Question: I use dual monitor for work and I prefer to have the editor on my main screen while the rest of eclipse in my laptop monitor.
However, when I open a new file, that is. I open a file with Cmd-Shift-R, files are opened in my laptop monitor as opposed to the editor that I dragged to my main screen.
I find this mildly annoying. Any ideas?

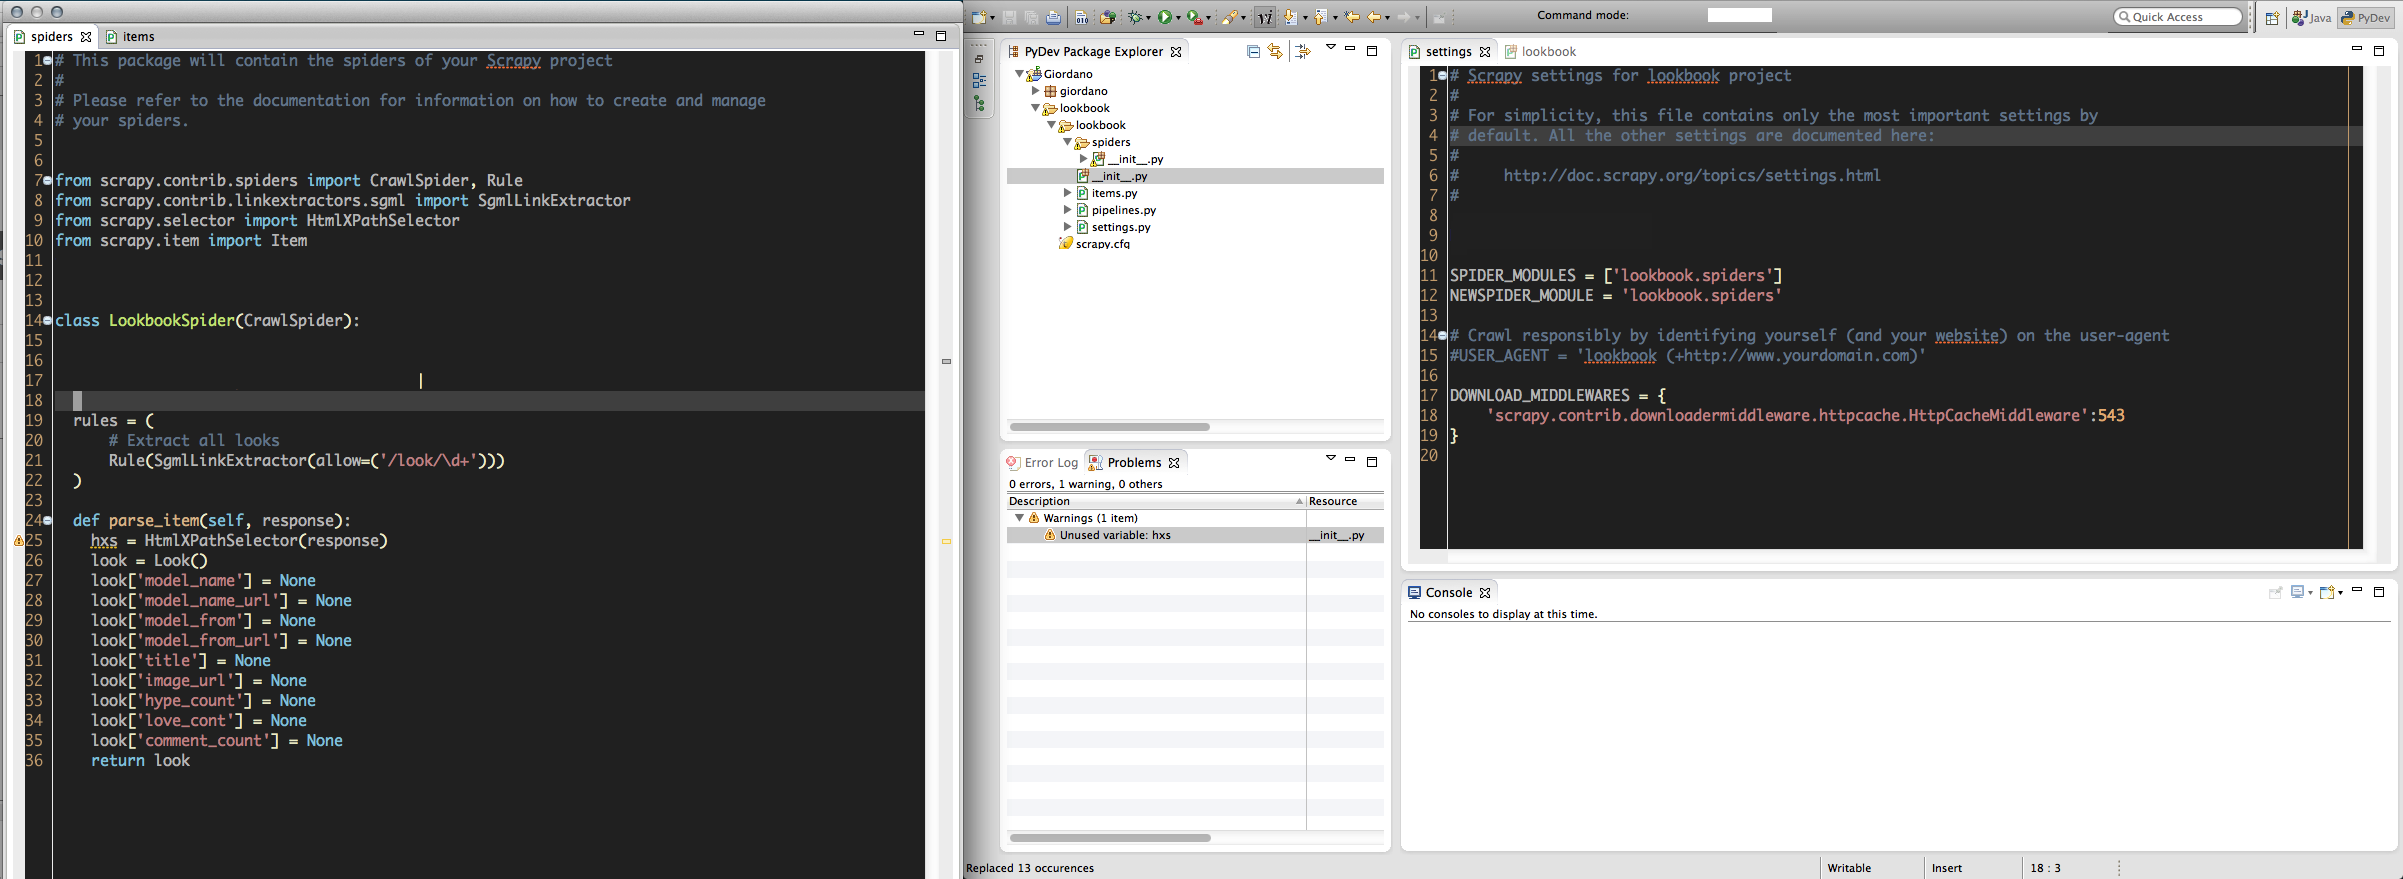
Answer: Are using the feature? In that case it depends on which window you're working on at the time you press .
However, if you're streching only one Eclipse window along both monitors, then the dialog will be opened in your "monitor number 1" (and that depends on your graphic configuration: Laptop+Main or Main+Laptop).